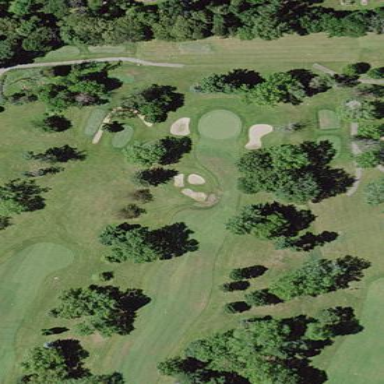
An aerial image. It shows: Golf fairway surrounded by grass.